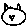
Label: cat